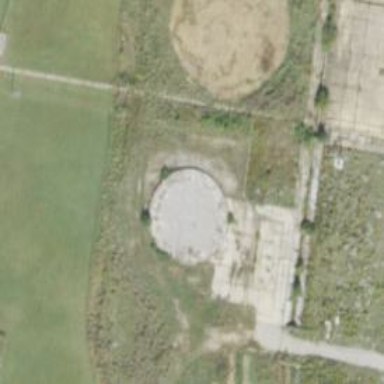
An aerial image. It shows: Storage tank with man-made structure.